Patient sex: M
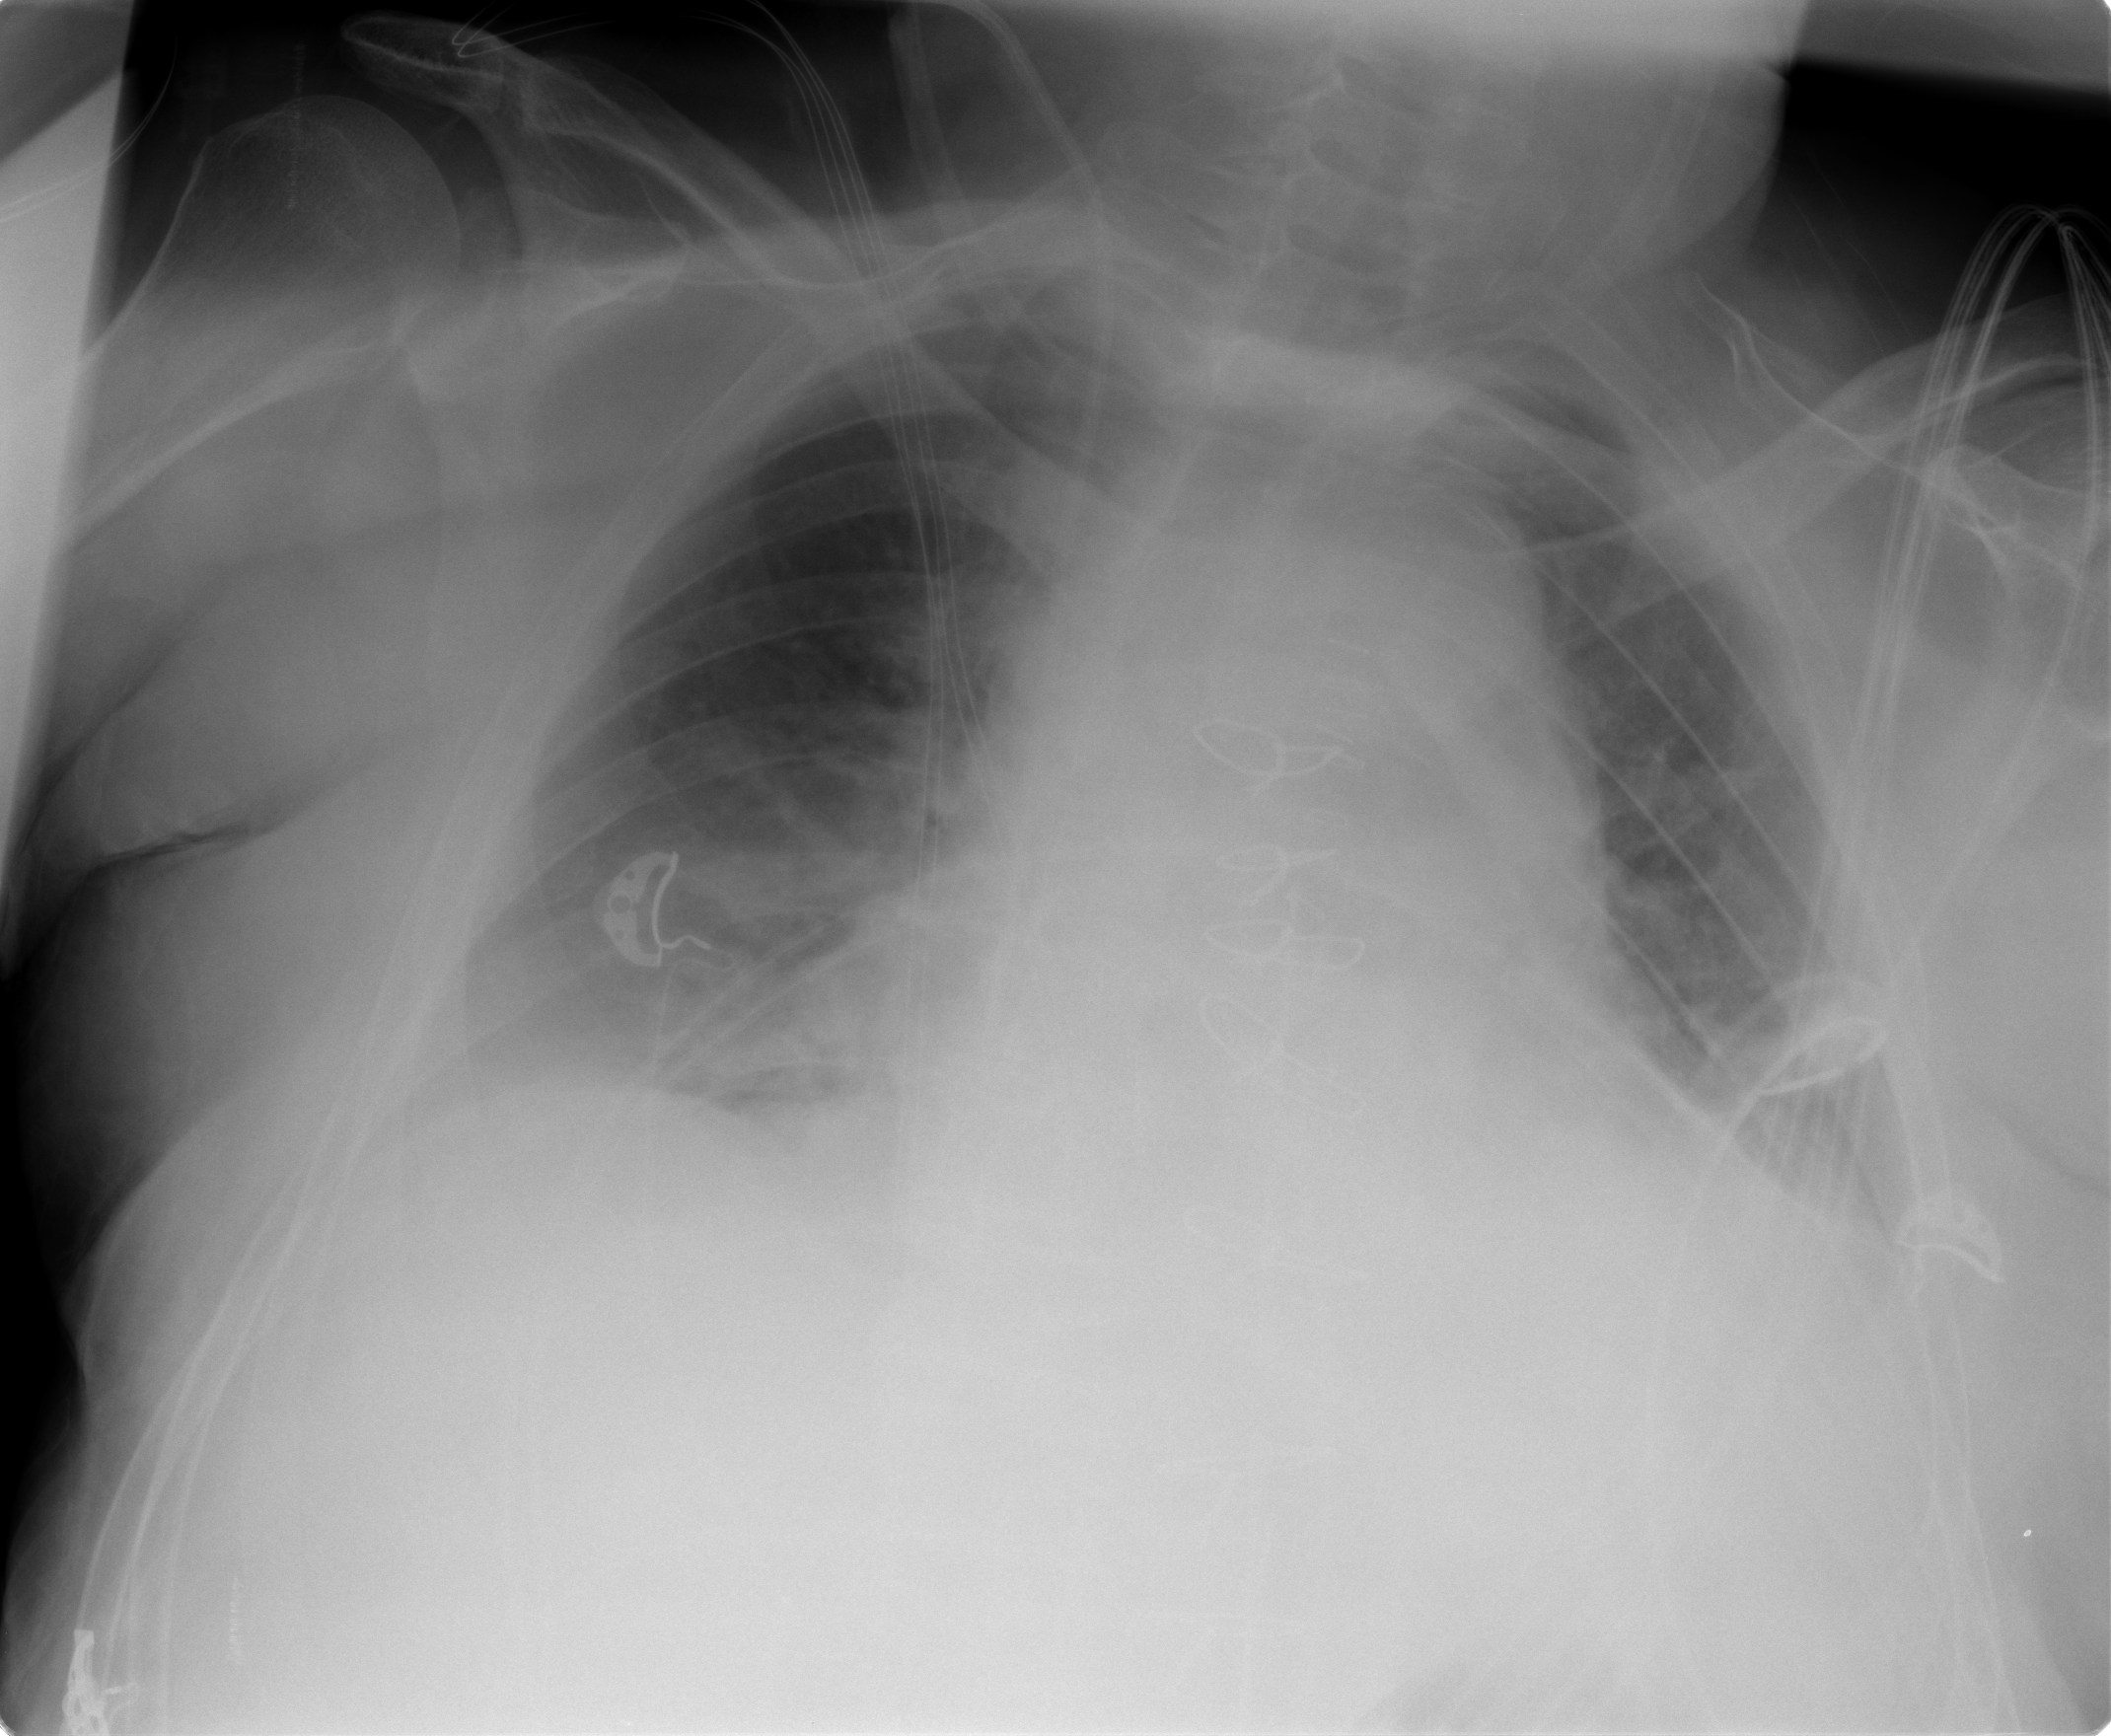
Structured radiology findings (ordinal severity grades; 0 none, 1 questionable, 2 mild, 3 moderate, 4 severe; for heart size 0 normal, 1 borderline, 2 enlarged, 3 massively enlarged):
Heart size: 2
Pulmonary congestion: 0
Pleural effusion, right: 1
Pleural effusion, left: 2
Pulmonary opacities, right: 0
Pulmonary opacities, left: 0
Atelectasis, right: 0
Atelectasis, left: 2